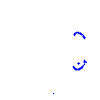
Particle: proton